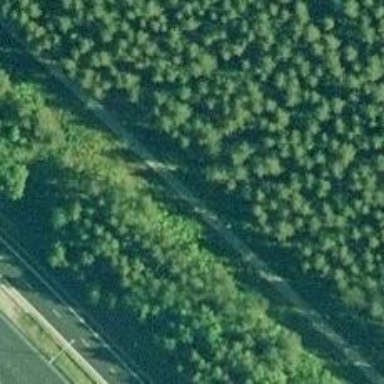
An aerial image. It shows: Asphalt cycleway.